Question: Brand new to iOS dev. Go easy on me.
Got a funny situation in Xcode 4.5. My Size Inspector looks like this:

...and I .
The really strange part is that when I click away to something like the Connections inspector I do see the struts and springs area, but only for a split second, and it is gone when I come back.
Is this normal? Is there an easy way to correct this behavior?
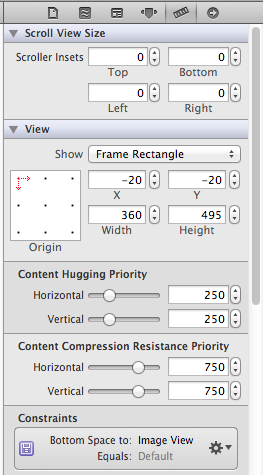
Answer: In Xcode 4.5, for iOS 6 and OSX 10.8 development, AutoLayout is being enabled by default.
To turn it off, open your xib file and click on a blank spot (not on a view or any component). On the inspector panel, select the first tab and remove the "Use Autolayout" checkbox. Your springs and struts will be back.